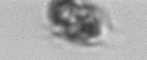
Label: Mesodinium